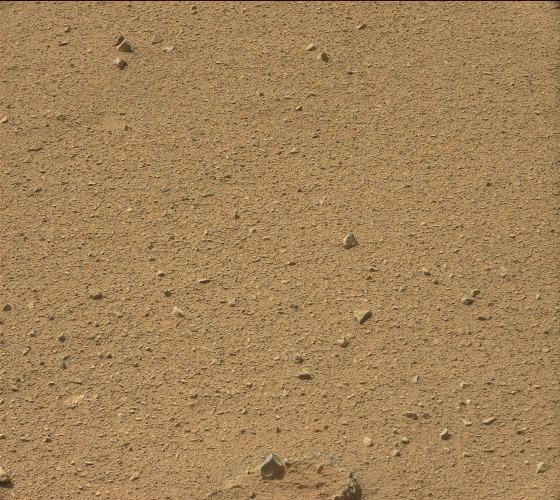
Terrain classes present: Gravel / Sand / Soil, Rock, Shadow